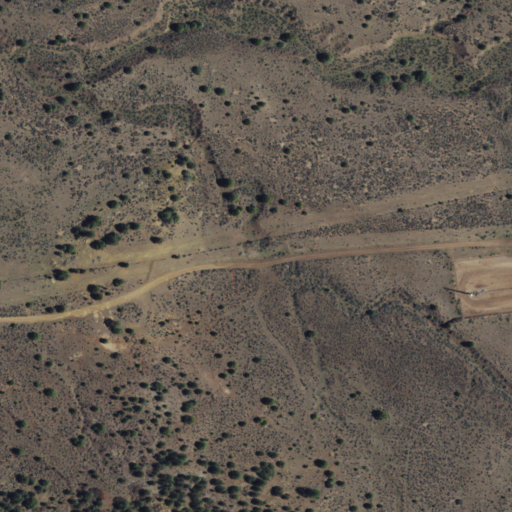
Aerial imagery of valley in New Mexico named Espinosa Canyon containing shrub and evergreen forest